Question: I'm try to do a special navigation-bar.
I will show it in pictures:
this on scrollbar on top

and this on scrollbar down:
<URL>
So I tried to do header with 'position: fixed' and 'z-index: 1'.
inside nav with 'z-index' high(1000) and
the right block with 'z-index' high(1000)
and the content have 'z-index: 2' and 'position: relative'.
and it didn't worked :/
**and important thing is that I need the upload 'div' will be in the header
and will be higher (in 'z-index') from content
I will try to show you in code:
'''
header {
display: block;
position: fixed;
width: 100%;
top: 0;
right: 0;
left: 0;
z-index: 1;
background-color: blue;
}
nav {
width: 100%;
height: 40px;
background-color: green;
z-index: 1000;
}
#upload {
background-color: green;
height: 40px;
width: 40px;
float: right;
margin-right: 0;
z-index: 1000;
}
#content {
position: realative;
display: block;
border: 2px solid #000;
margin-left: auto;
margin-right: auto;
height: 200px;
width: 80%;
background-color: #cacaca;
z-index: 2;
}
'''
'''
<header>
<nav></nav>
<div id="upload">
</div>
</header>
<div id="content">
</div>
'''
thank you,and I'm sorry about my english !!
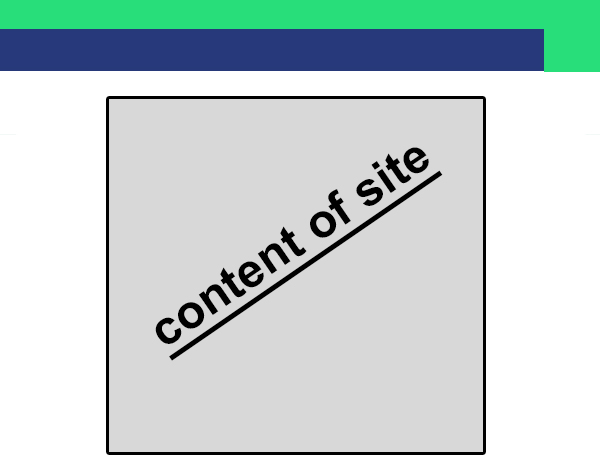
Answer: you will need to move the 'nav' out of the 'header' for the '#content' 'z-index' to work and need to align 'nav' with fixed positioning or by giving 'margin'
'''
header {
display: block;
position: fixed;
width: 100%;
top: 0;
right: 0;
left: 0;
height: 80px;
background-color: blue;
z-index: 1;
}
nav {
width: 100%;
height: 40px;
z-index: 3;
background-color: green;
position: fixed;
top: 0;
right: 0;
left: 0;
}
#upload {
background-color: green;
height: 40px;
width: 40px;
float: right;
margin-right: 0;
margin-top: 40px;
}
#content {
position: relative;
display: block;
border: 2px solid #000;
margin-left: auto;
margin-right: auto;
height: 200px;
width: 80%;
background-color: #cacaca;
z-index: 2;
}
'''
'''
<header></header>
<nav>
<div id="upload"></div>
</nav>
<div id="content"></div>
'''